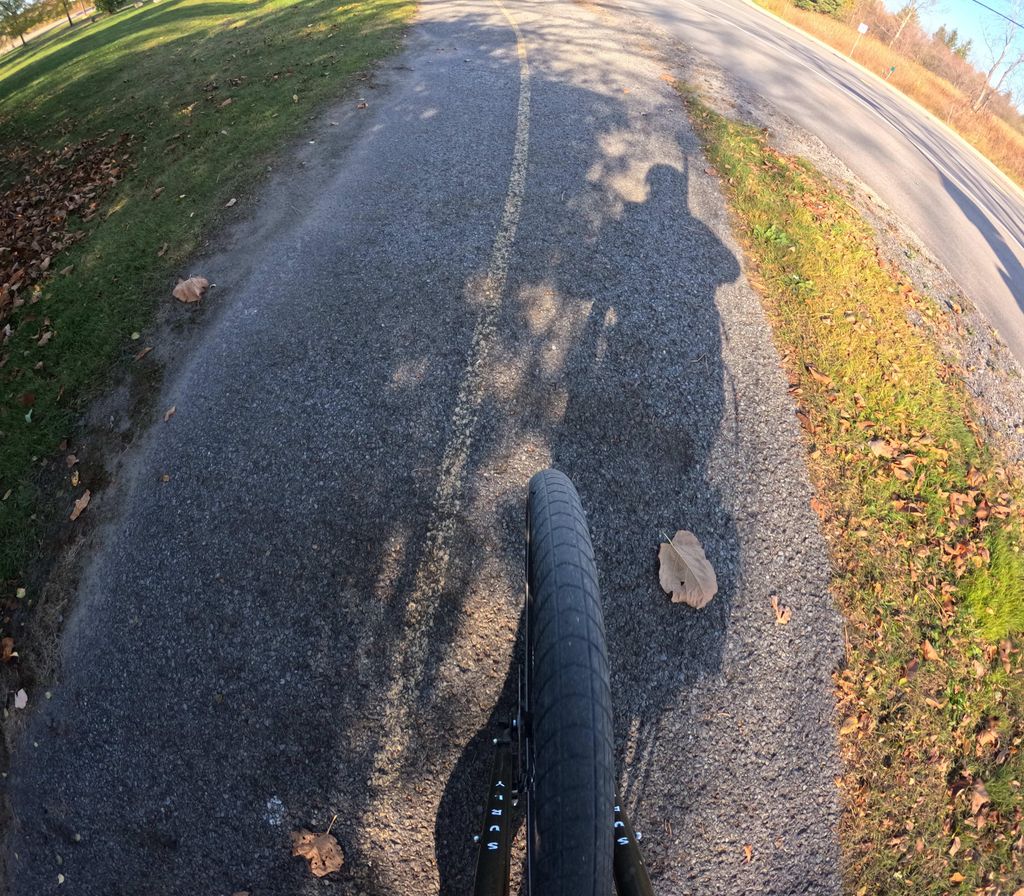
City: ottawa-gatineau